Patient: sex M, age 49
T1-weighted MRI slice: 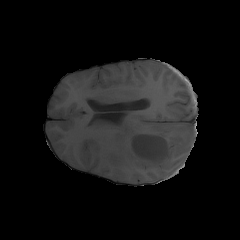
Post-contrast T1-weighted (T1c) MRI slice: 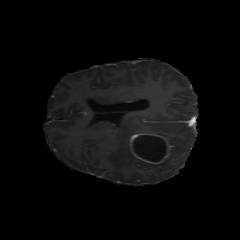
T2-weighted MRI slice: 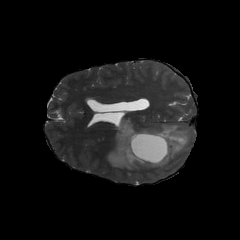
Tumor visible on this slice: yes
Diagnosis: Astrocytoma, IDH-mutant
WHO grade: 4